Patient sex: F
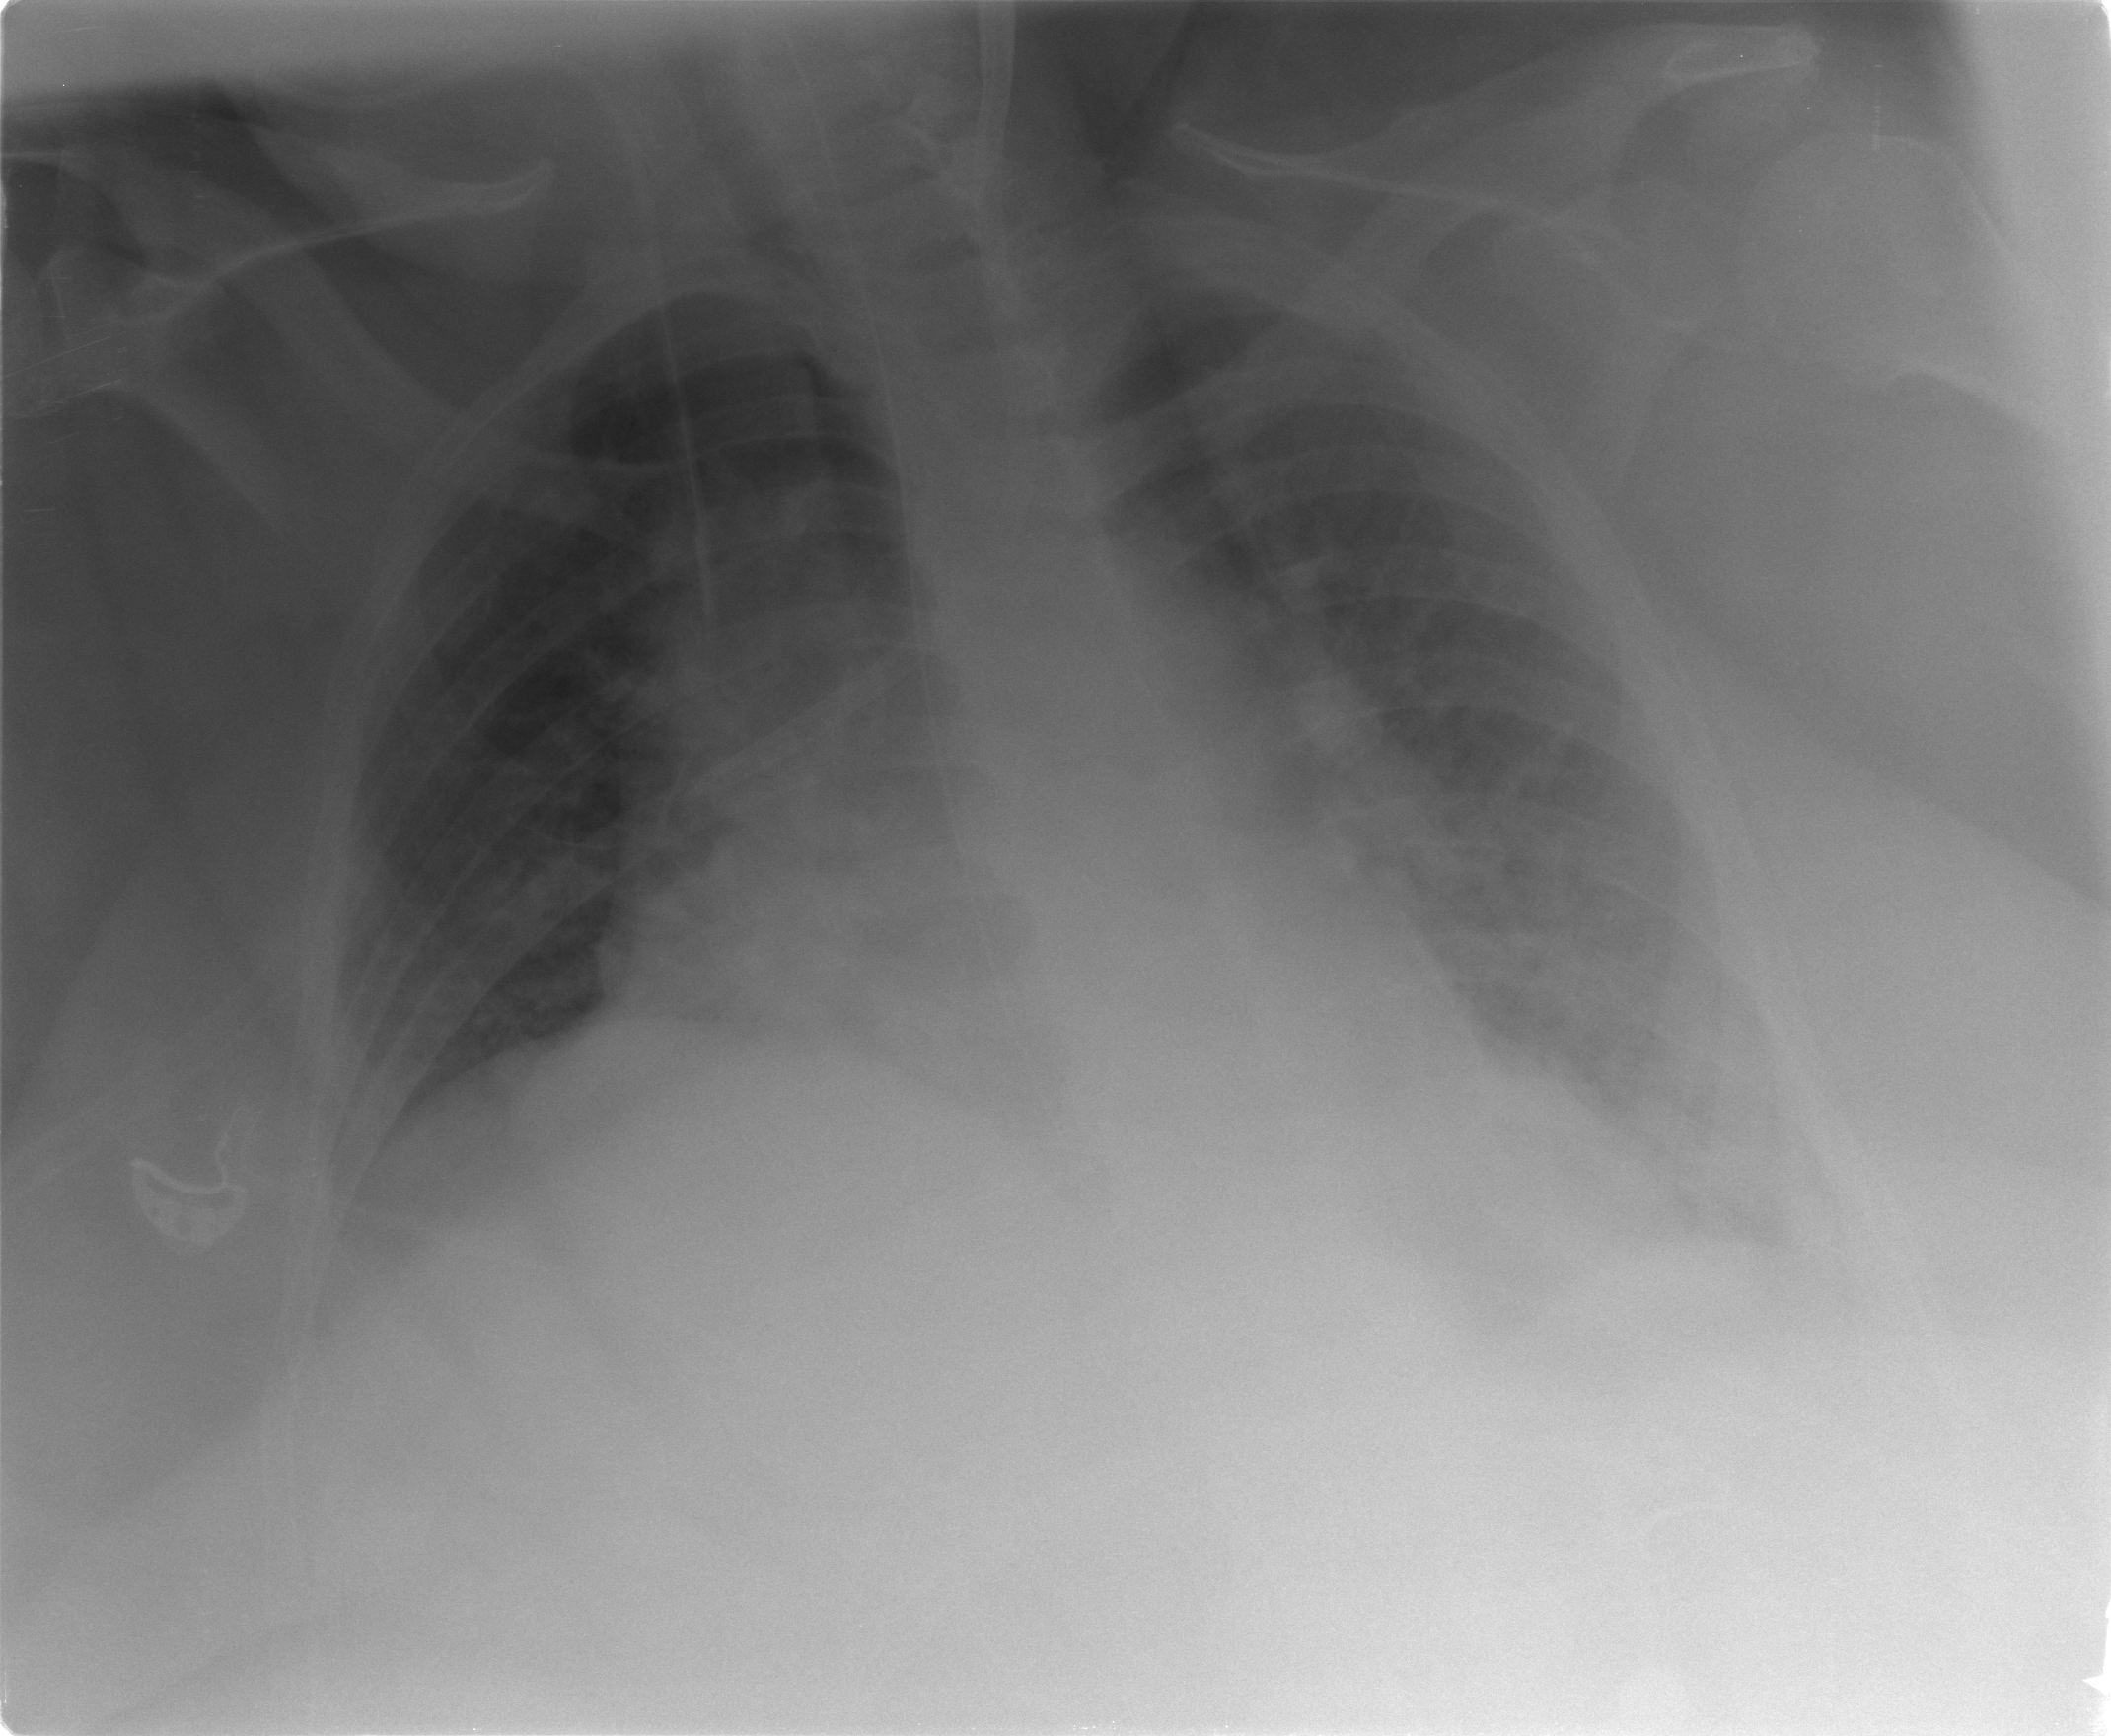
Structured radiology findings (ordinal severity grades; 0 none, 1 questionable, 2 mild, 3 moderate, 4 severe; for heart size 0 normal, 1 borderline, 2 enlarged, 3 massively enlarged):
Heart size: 2
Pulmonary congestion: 2
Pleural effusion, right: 2
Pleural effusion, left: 3
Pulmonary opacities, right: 2
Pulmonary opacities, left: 3
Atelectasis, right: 2
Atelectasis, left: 3